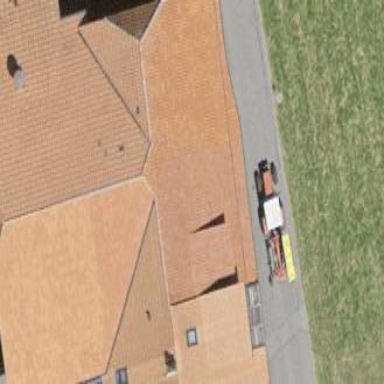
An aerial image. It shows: Farm building.